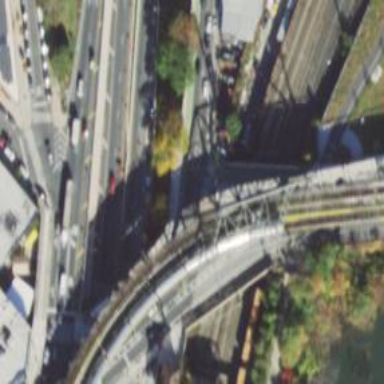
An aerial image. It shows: Secondary link road with bridge.